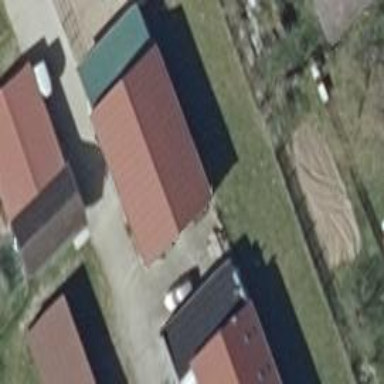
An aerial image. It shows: Garage building.